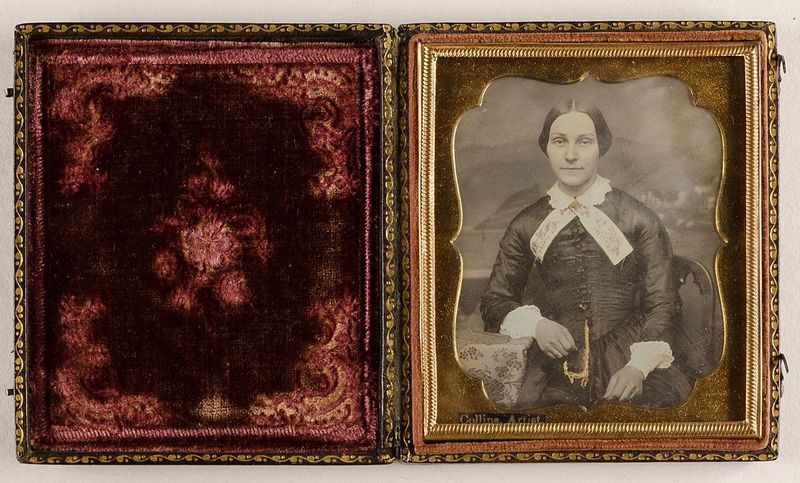
Titel: Porträt einer Frau
Künstler: Thomas P. Collins
Standort: Hamburg
Institution: Museum für Kunst und Gewerbe Hamburg
Schlagwörter: frau, kleid, rot, schleife, kragen, rahmen, samt, portrait, porträt, tischdecke, figur, gold, scheitel, knöpfe, foto, fotografie, photographie, medaillon, schwarz-weiß, manschetten, photo, etui, lichtbild, handkoloriert, daguerreotypie, bildwerke, angewandte und bildende kunst, hessische systematik, porträtfotografie, porträtphotographie, hüftbild, handkolorierung